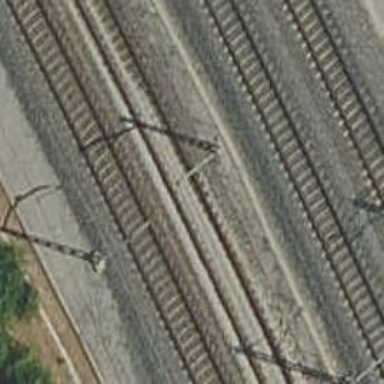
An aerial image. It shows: Railway with electrified contact lines.